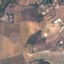
Land use / land cover: PermanentCrop